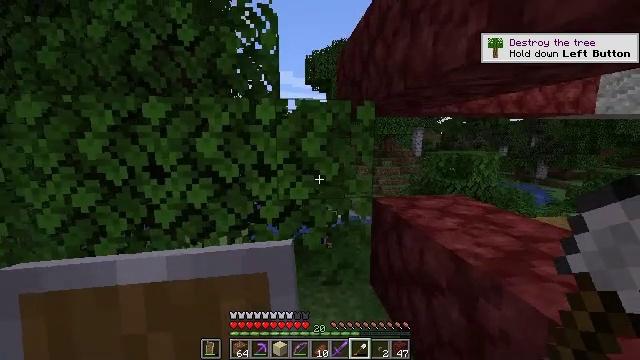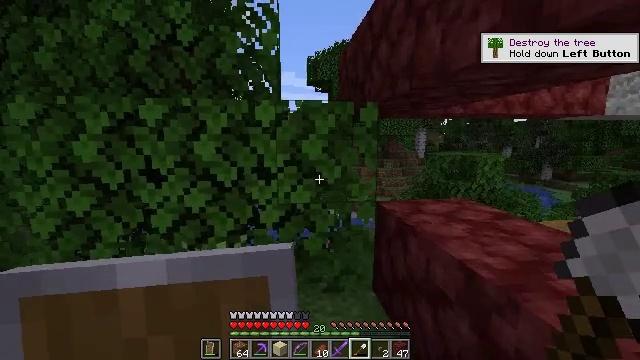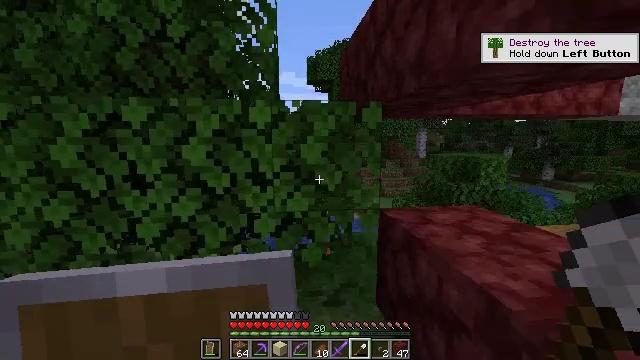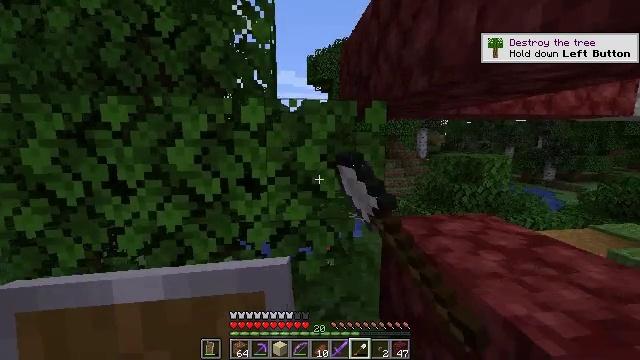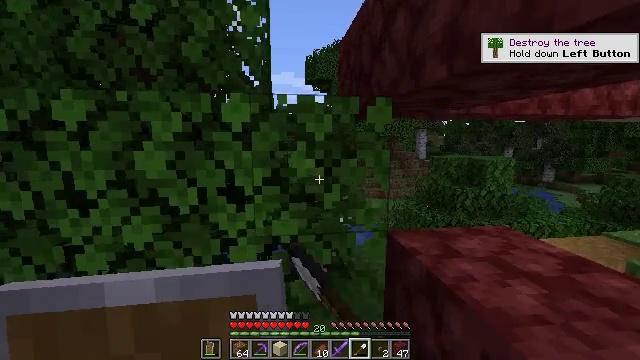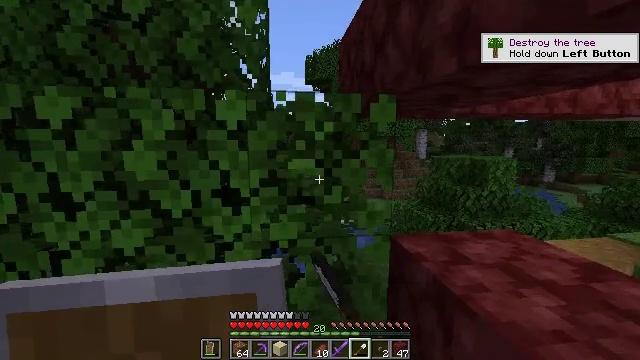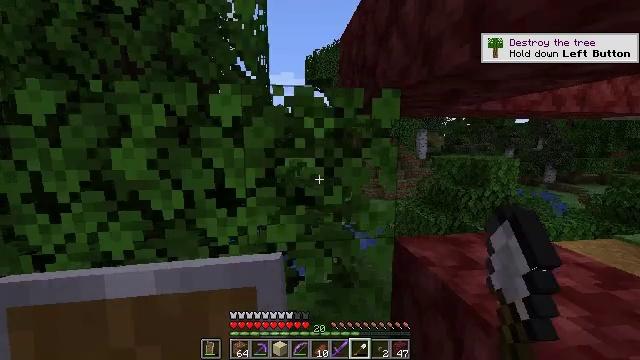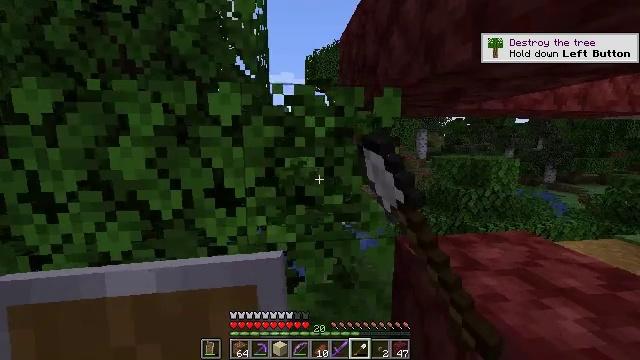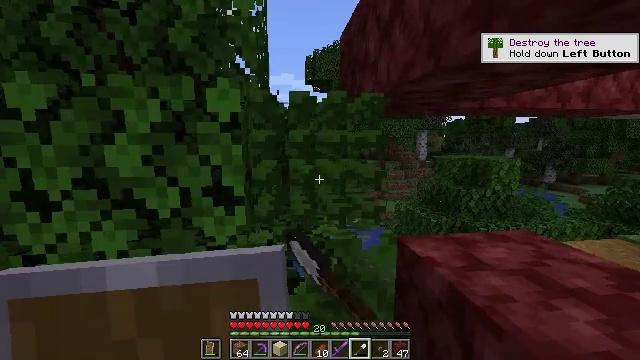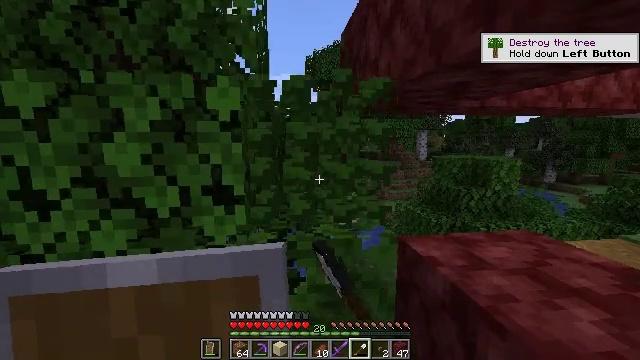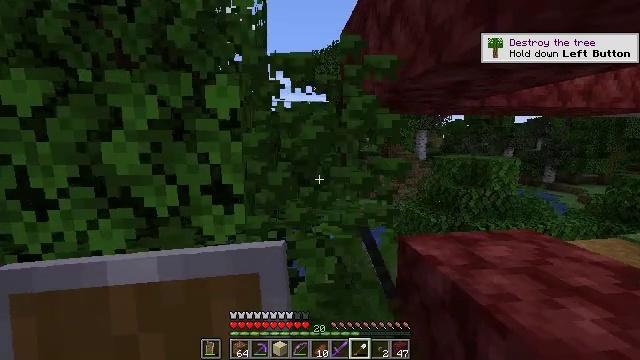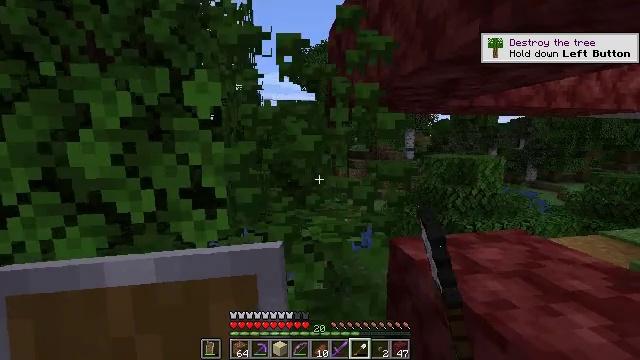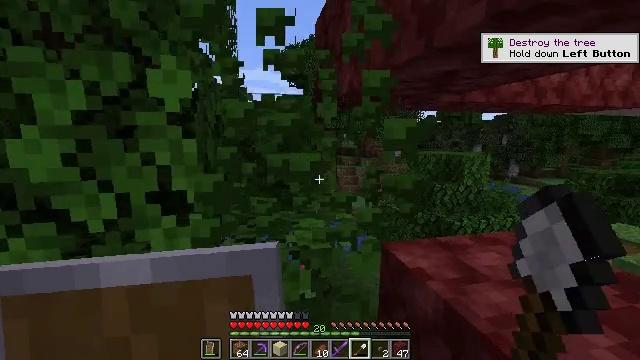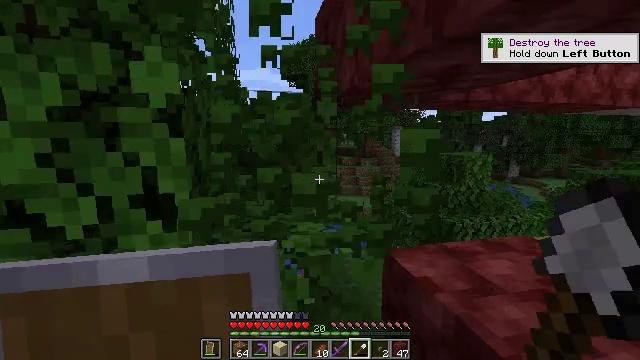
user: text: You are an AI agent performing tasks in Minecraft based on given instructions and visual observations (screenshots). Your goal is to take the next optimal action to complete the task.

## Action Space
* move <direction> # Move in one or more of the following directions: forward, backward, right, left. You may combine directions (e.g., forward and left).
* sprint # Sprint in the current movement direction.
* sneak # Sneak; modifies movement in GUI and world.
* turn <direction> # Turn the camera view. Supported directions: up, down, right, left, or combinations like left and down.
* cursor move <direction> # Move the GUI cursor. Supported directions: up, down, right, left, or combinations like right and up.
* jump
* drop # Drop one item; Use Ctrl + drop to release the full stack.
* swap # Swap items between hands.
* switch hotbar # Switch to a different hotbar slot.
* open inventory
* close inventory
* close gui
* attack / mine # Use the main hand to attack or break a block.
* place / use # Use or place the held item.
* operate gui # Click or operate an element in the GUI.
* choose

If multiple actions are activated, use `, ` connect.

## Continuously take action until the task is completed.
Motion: motion action
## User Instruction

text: Mine oak leaves.
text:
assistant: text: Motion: move forward
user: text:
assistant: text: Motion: move forward, attack / mine
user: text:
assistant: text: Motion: move forward, attack / mine
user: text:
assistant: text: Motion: move forward, attack / mine
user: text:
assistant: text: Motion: attack / mine
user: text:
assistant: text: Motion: attack / mine
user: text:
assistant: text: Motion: attack / mine
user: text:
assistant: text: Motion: attack / mine
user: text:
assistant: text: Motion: attack / mine
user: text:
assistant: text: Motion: no_op
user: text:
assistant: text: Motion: move forward, turn right
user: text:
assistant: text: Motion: move forward, turn right
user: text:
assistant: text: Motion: move forward
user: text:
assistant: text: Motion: no_op